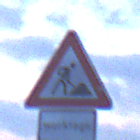
Verkehrszeichen: Arbeitsstelle
Zusatzzeichen unten: ZeitangabenMitBeschraenkungAufWochentage1
Umgebung: Outdoor, Urban
Tageszeit: Dawn
Wetter: PartlyCloudy
Licht: Natural
Jahreszeit: NotSpecified
Kontrast: LowContrast